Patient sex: M
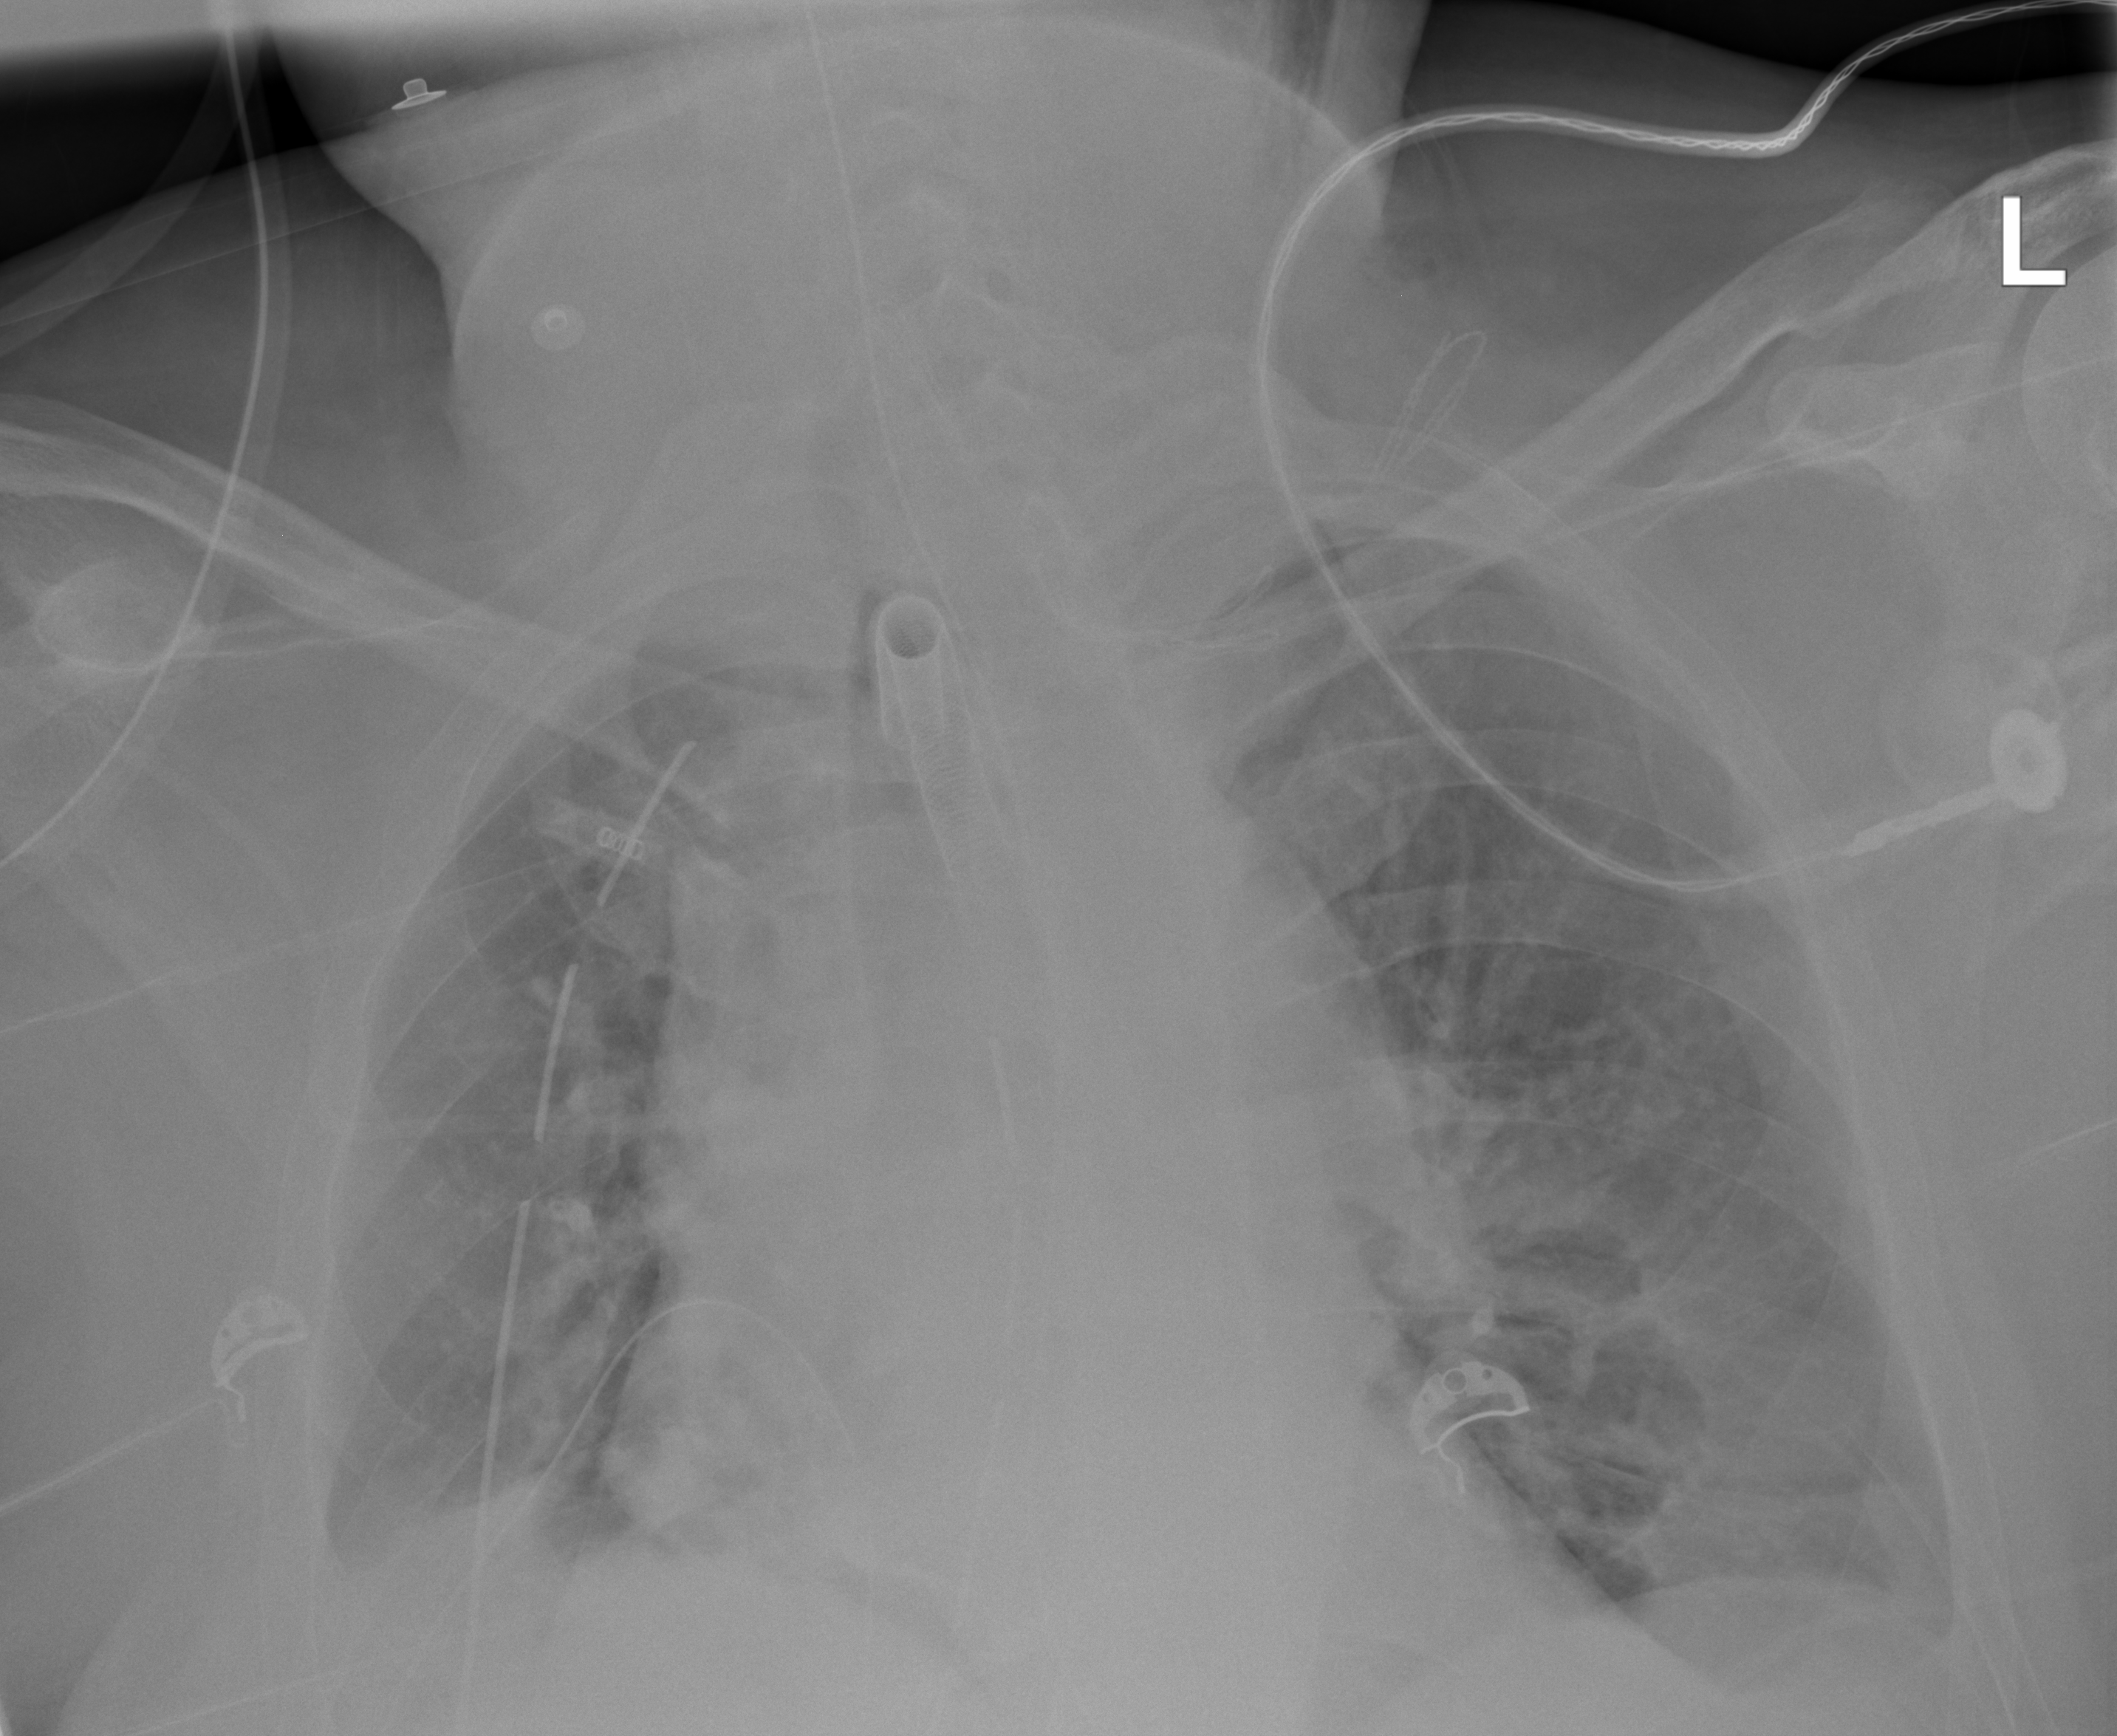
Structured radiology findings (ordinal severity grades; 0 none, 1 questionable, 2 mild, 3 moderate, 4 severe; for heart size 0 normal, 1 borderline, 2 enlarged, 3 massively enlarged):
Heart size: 2
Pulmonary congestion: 2
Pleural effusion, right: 2
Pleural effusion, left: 0
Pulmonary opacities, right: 0
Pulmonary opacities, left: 0
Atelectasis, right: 2
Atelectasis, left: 0